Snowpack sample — Loveland Pass, Silver Plume, Colorado, USA (2/11/26, 12:00 PM MST)
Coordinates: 39.663, -105.886
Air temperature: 35 °F
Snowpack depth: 82 cm
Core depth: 30 cm
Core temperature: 28.4 °F
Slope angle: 13°, slope face: 12°
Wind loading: high
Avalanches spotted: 1
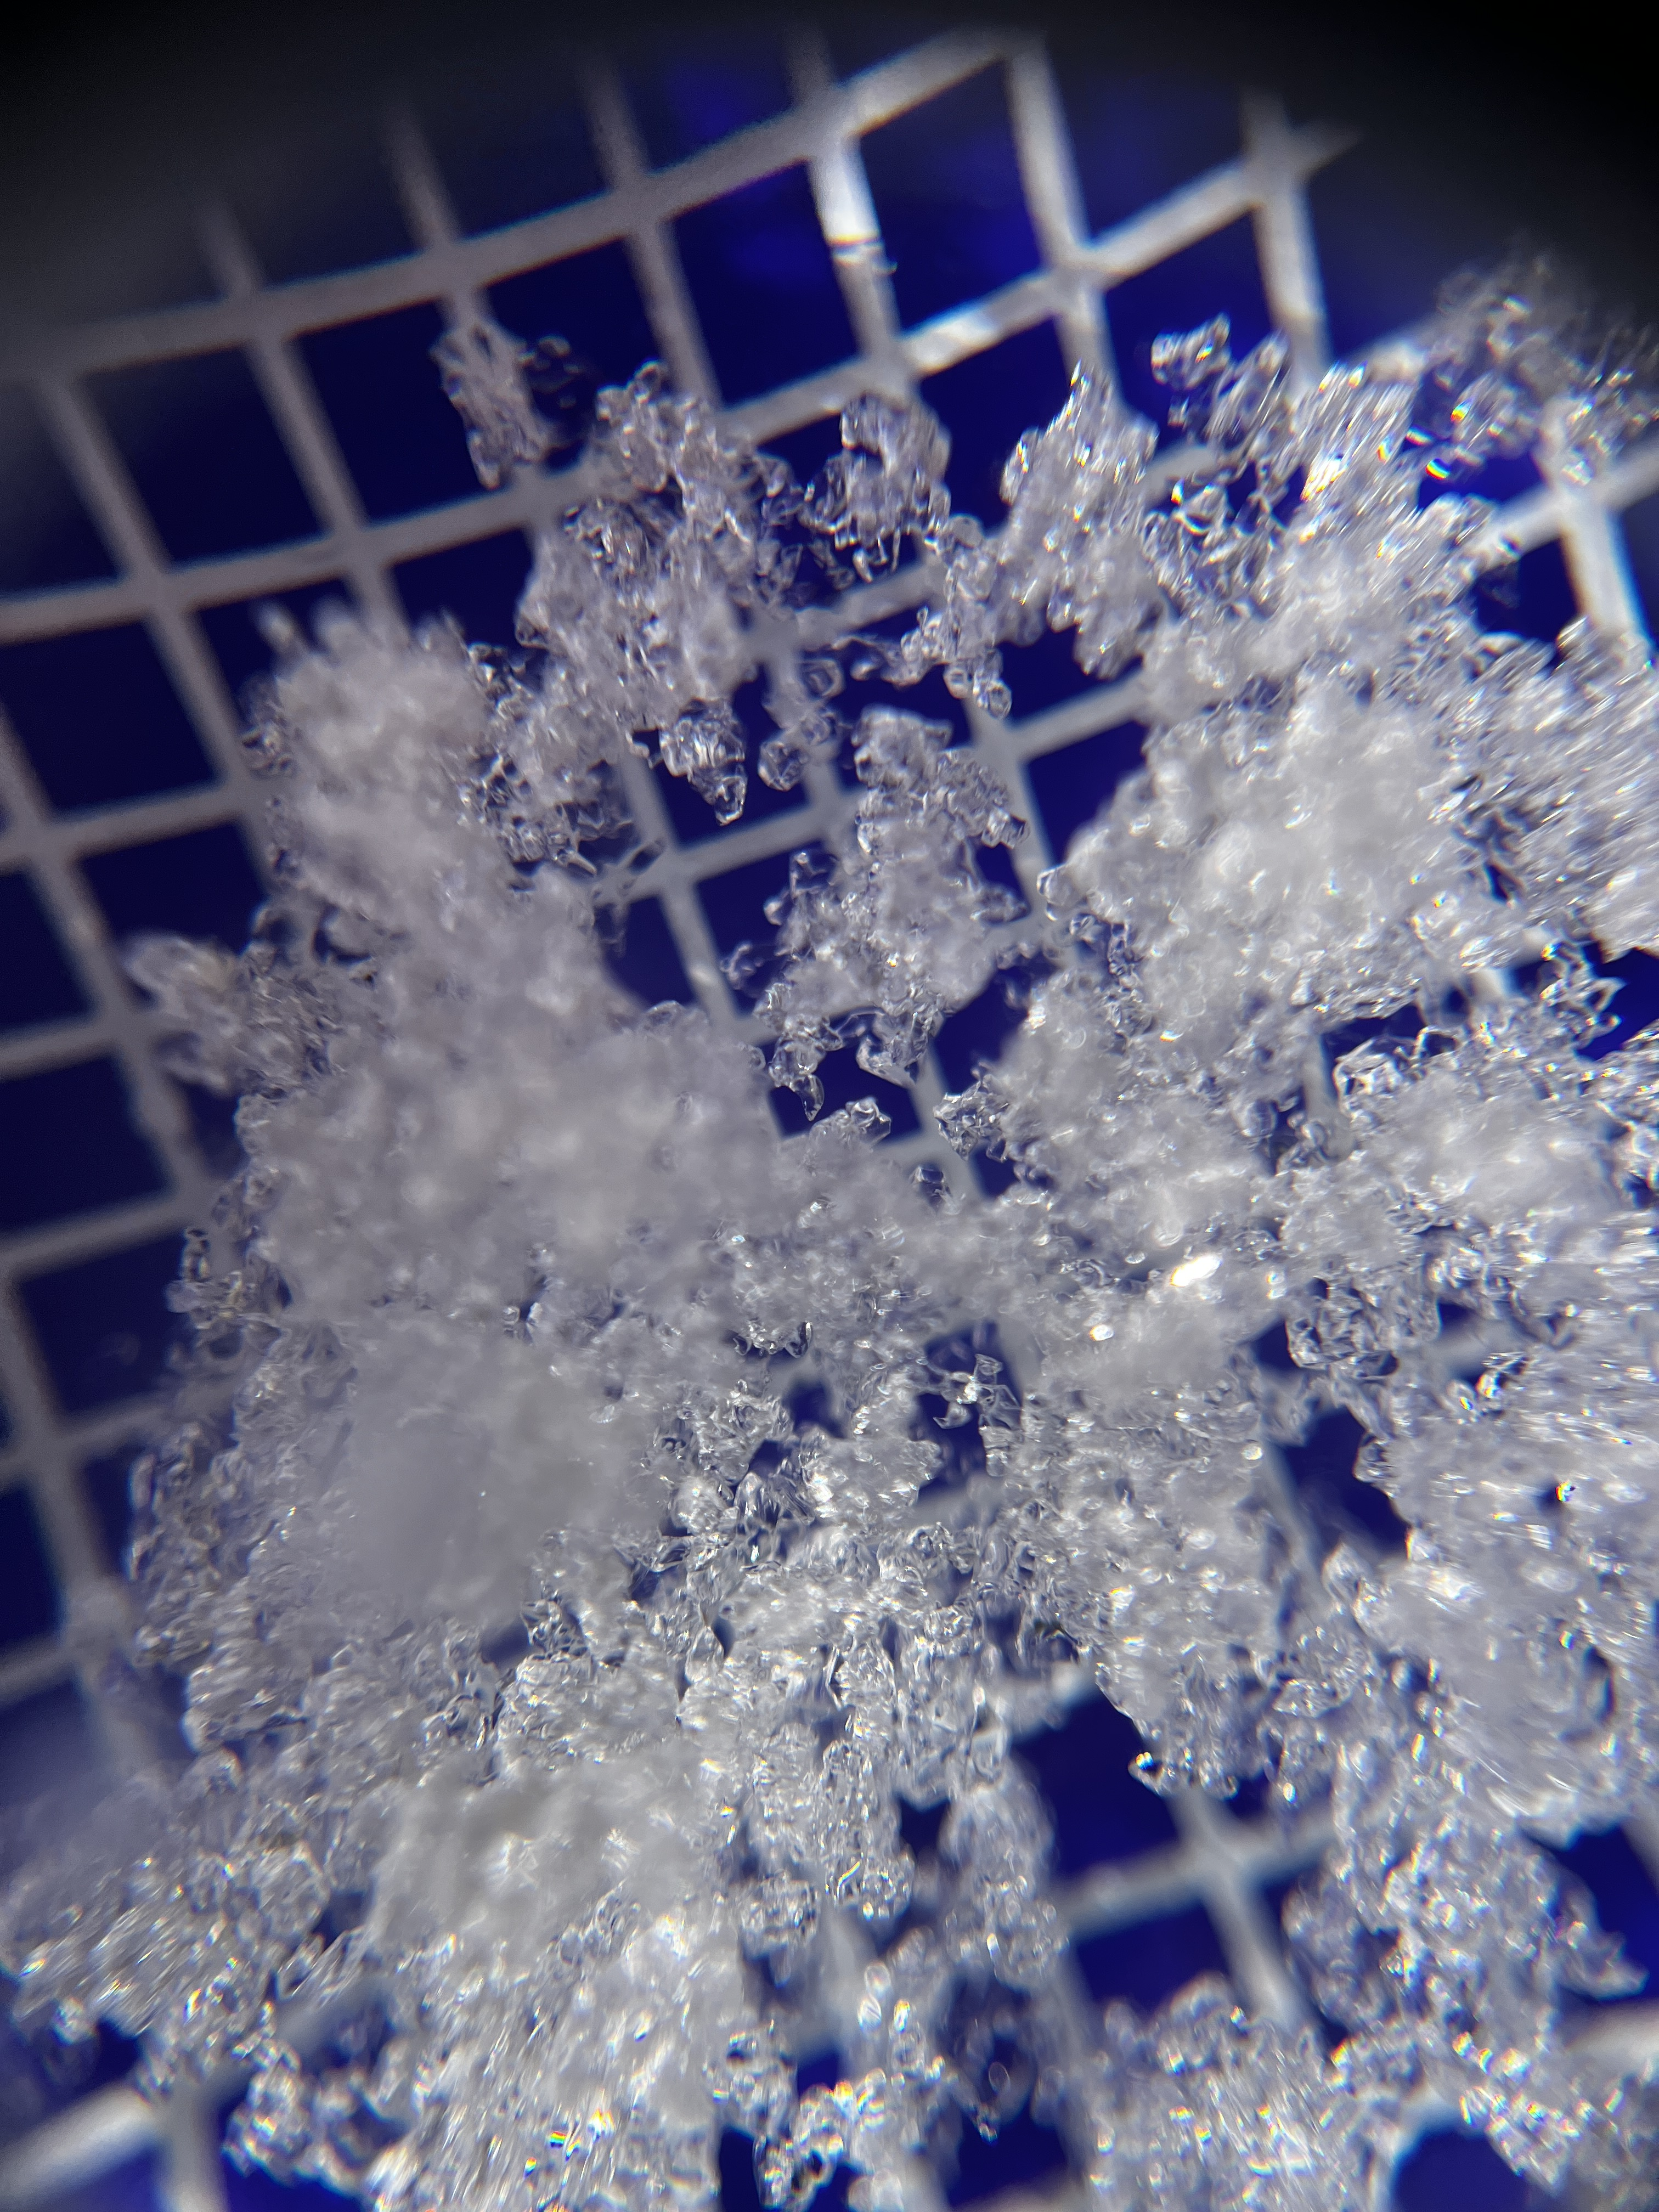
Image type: magnified_profile
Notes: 1 small avalanche spotted on the north side of the bowl, lots of wind loading